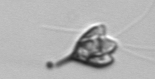
Label: Pyramimonas_longicauda